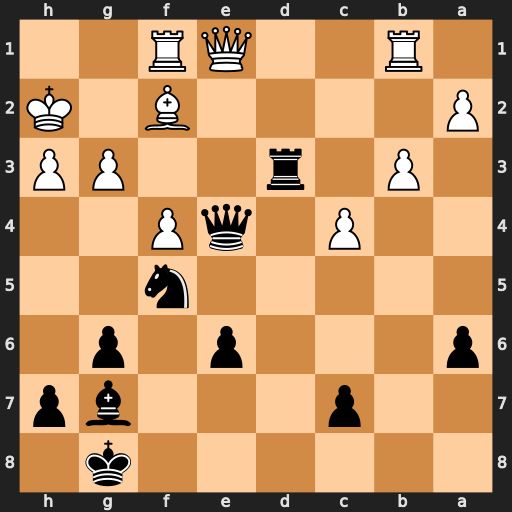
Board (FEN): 6k1/2p3bp/p3p1p1/5n2/2P1qP2/1P1r2PP/P4B1K/1R2QR2
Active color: b
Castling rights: -
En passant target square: -
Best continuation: Ne3 Bxe3 Rxe3